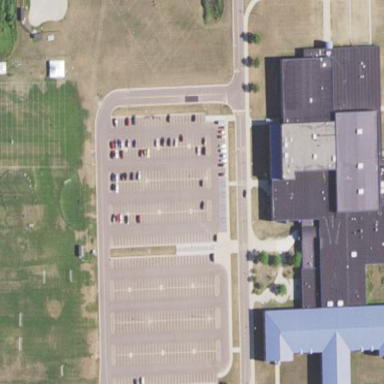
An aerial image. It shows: School.